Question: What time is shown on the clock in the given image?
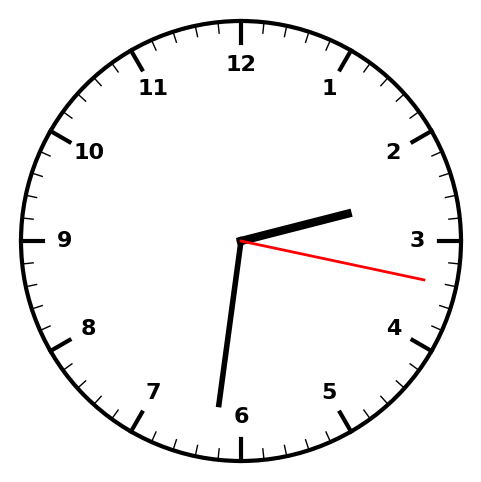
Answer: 02:31:17